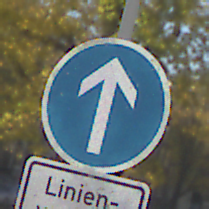
Verkehrszeichen: VorgeschriebeneFahrtrichtungGeradeaus
Zusatzzeichen unten: BesondereFahrzeugeUndTransportgueter2
Umgebung: Outdoor, Urban
Tageszeit: SunriseSunset
Wetter: PartlyCloudy
Licht: Natural
Jahreszeit: Autumn
Kontrast: HighContrast